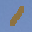
Label: 1